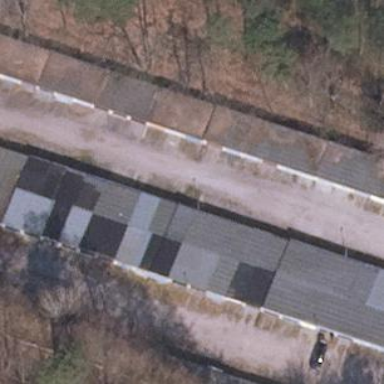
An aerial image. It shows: Group of garages.